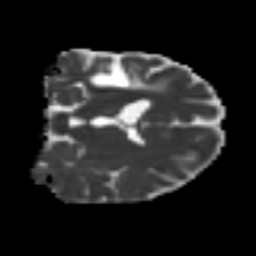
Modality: MD
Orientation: coronal
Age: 39
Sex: female
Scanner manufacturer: siemens
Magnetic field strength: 3 T
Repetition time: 4.999 s
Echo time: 0.07946 s